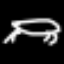
Label: frog